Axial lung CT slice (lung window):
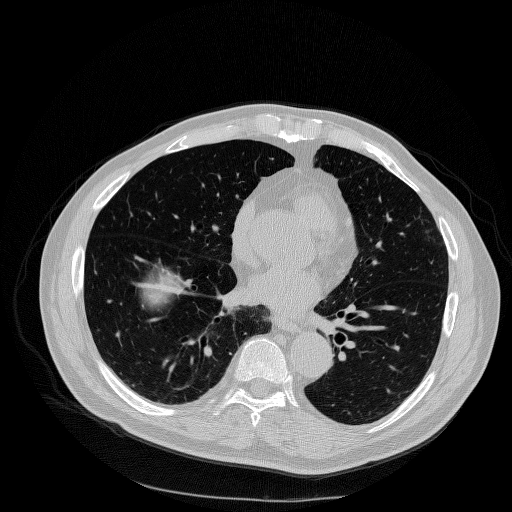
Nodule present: no